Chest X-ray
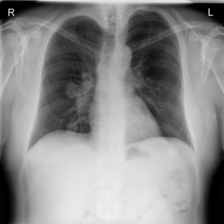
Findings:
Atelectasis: negative
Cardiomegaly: negative
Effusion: negative
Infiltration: positive
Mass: negative
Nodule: positive
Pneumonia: negative
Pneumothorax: negative
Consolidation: negative
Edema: negative
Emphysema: negative
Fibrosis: negative
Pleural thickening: negative
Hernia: negative